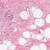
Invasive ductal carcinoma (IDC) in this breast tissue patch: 0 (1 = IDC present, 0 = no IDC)